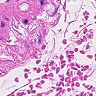
Metastatic tissue present: no